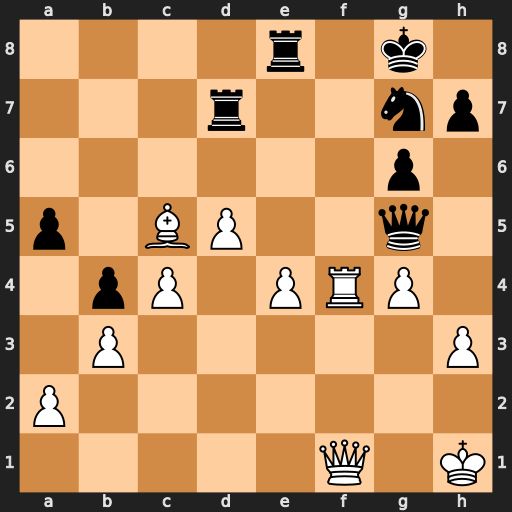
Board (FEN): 4r1k1/3r2np/6p1/p1BP2q1/1pP1PRP1/1P5P/P7/5Q1K
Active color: w
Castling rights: -
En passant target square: -
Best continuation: Rf8+ Rxf8 Qxf8#